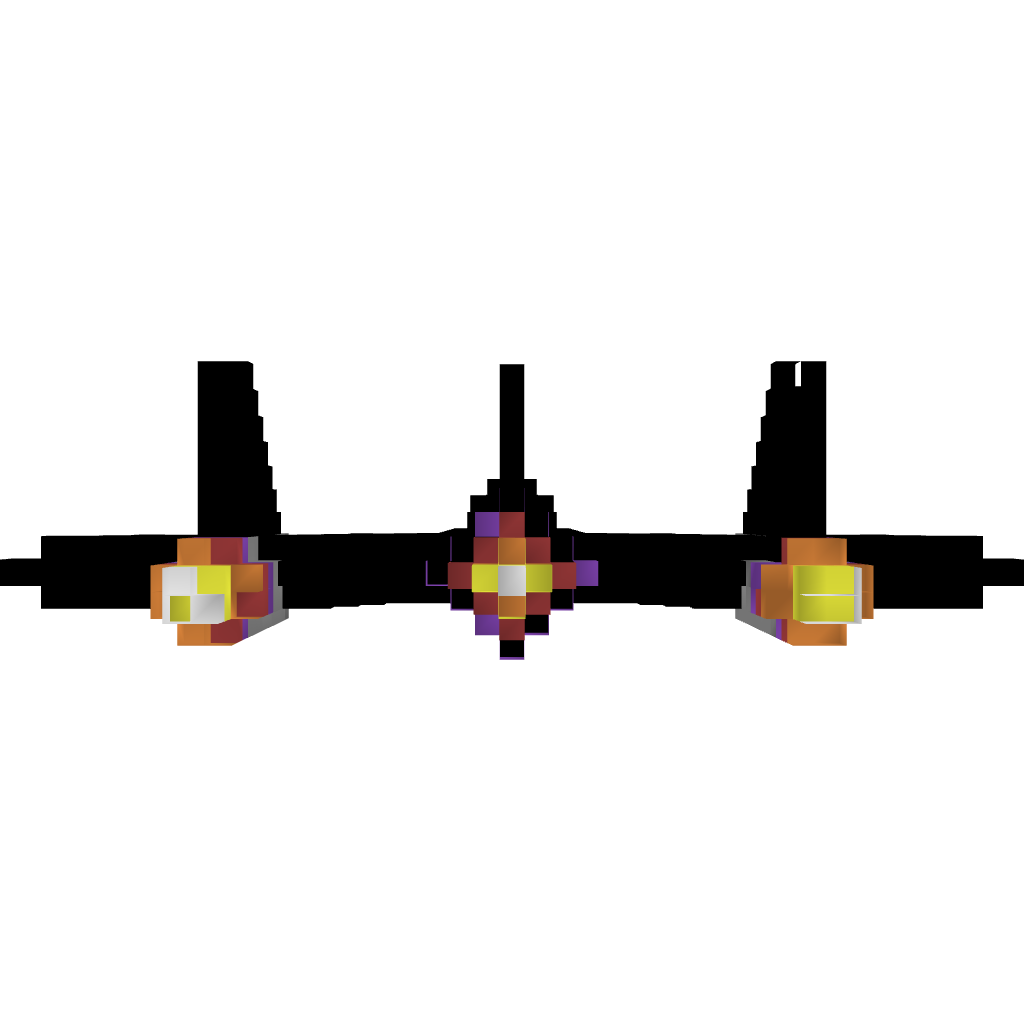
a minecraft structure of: Blackbird Aircraft bad low quality